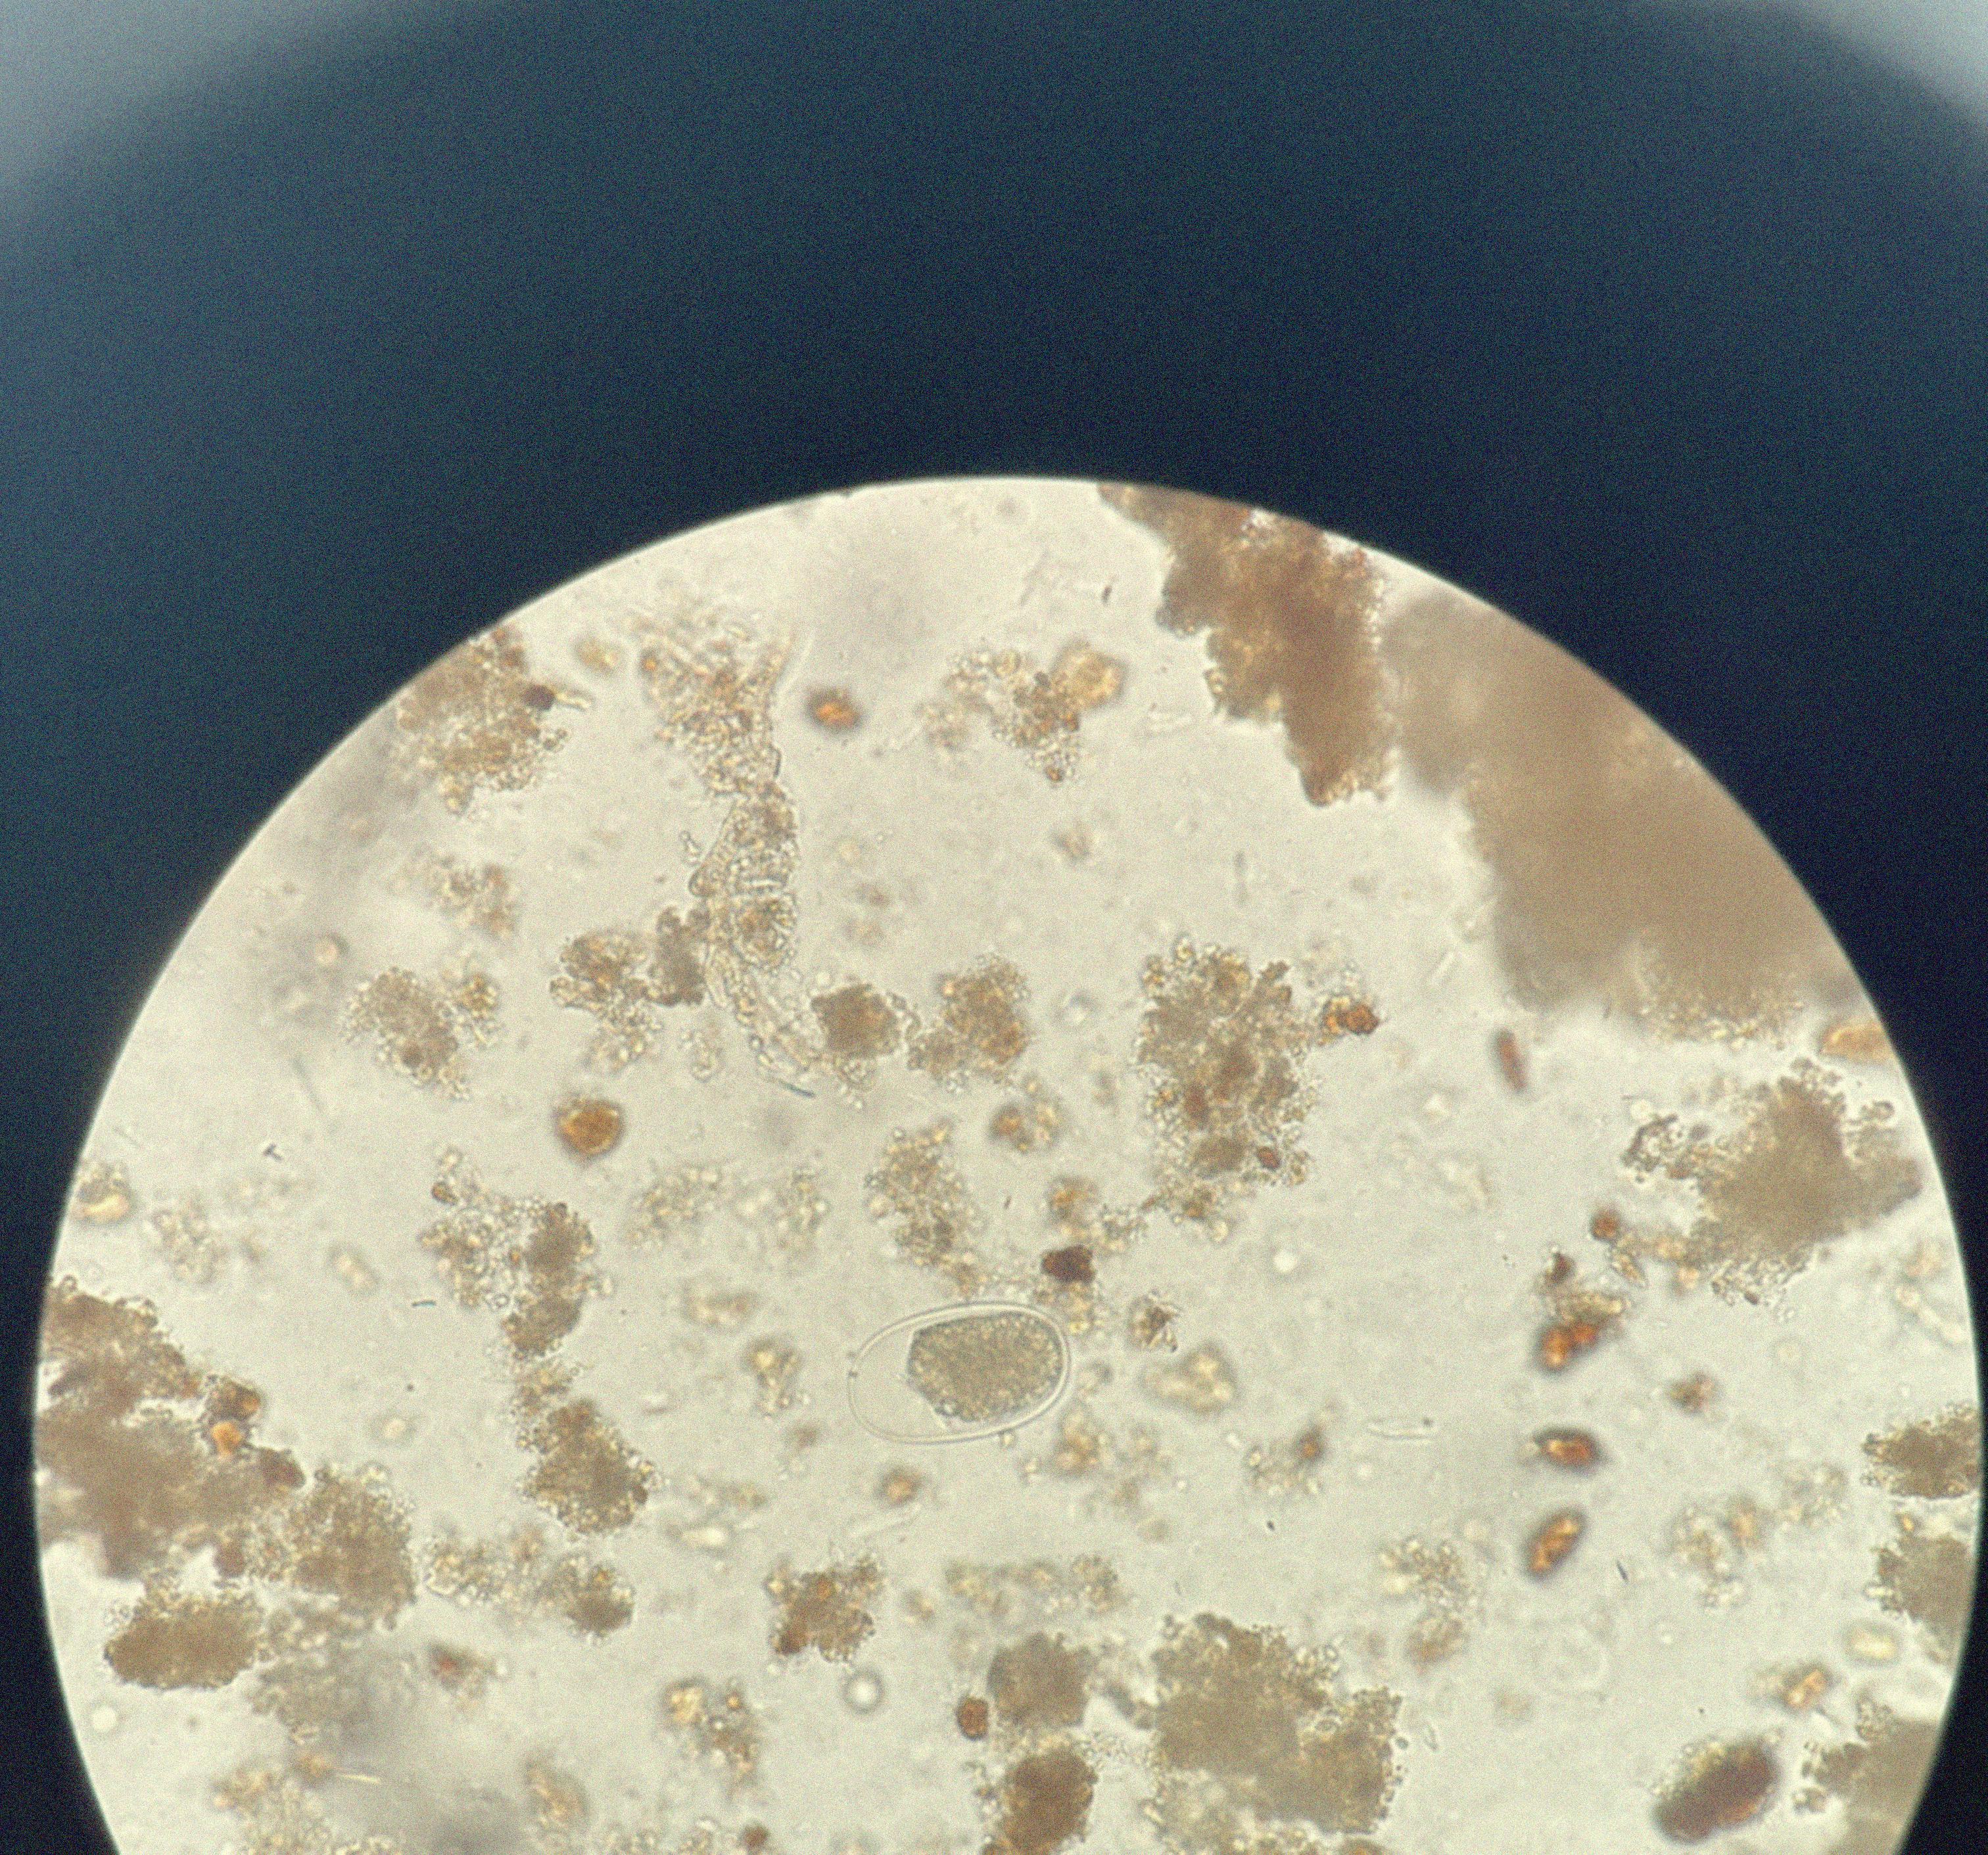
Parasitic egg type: Hookworm egg